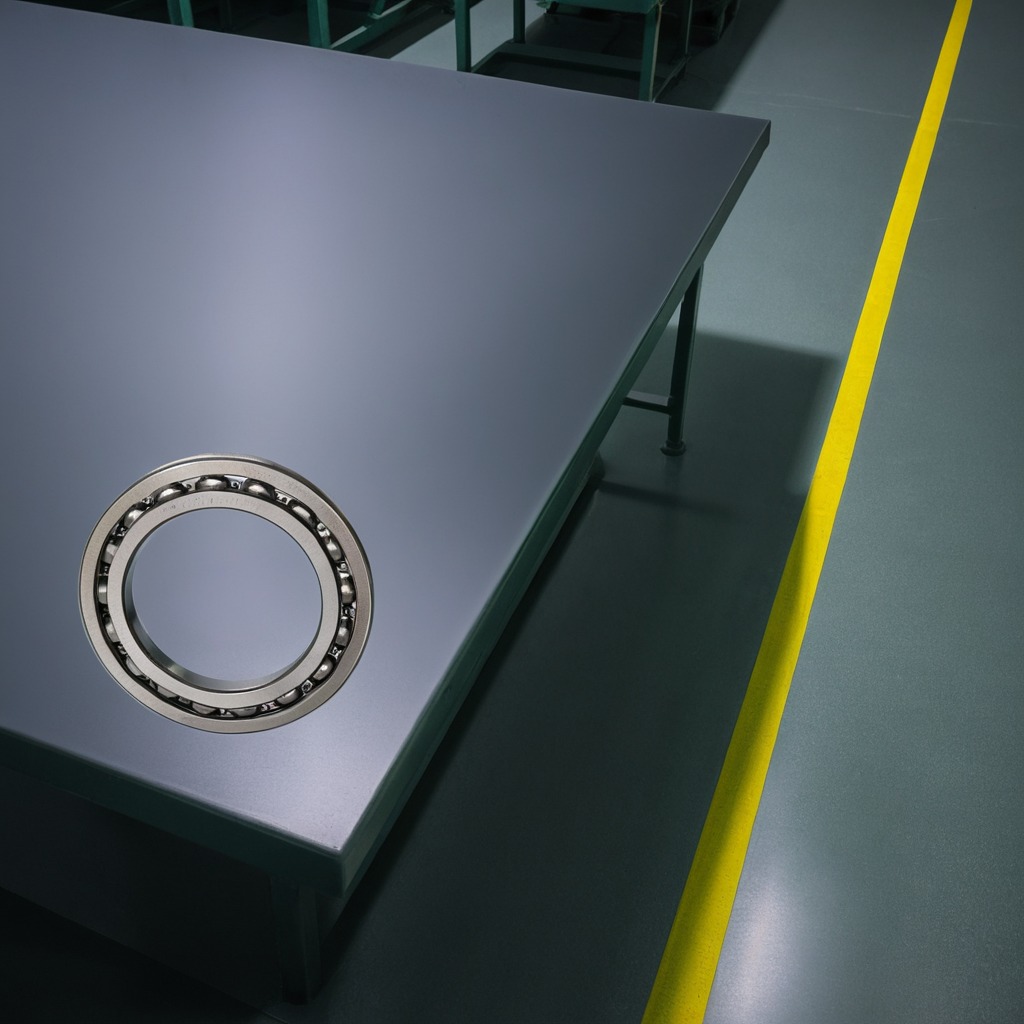
A metal ball bearing is lying on the clean empty table in a railway signal maintenance room lit by harsh overhead fluorescents.